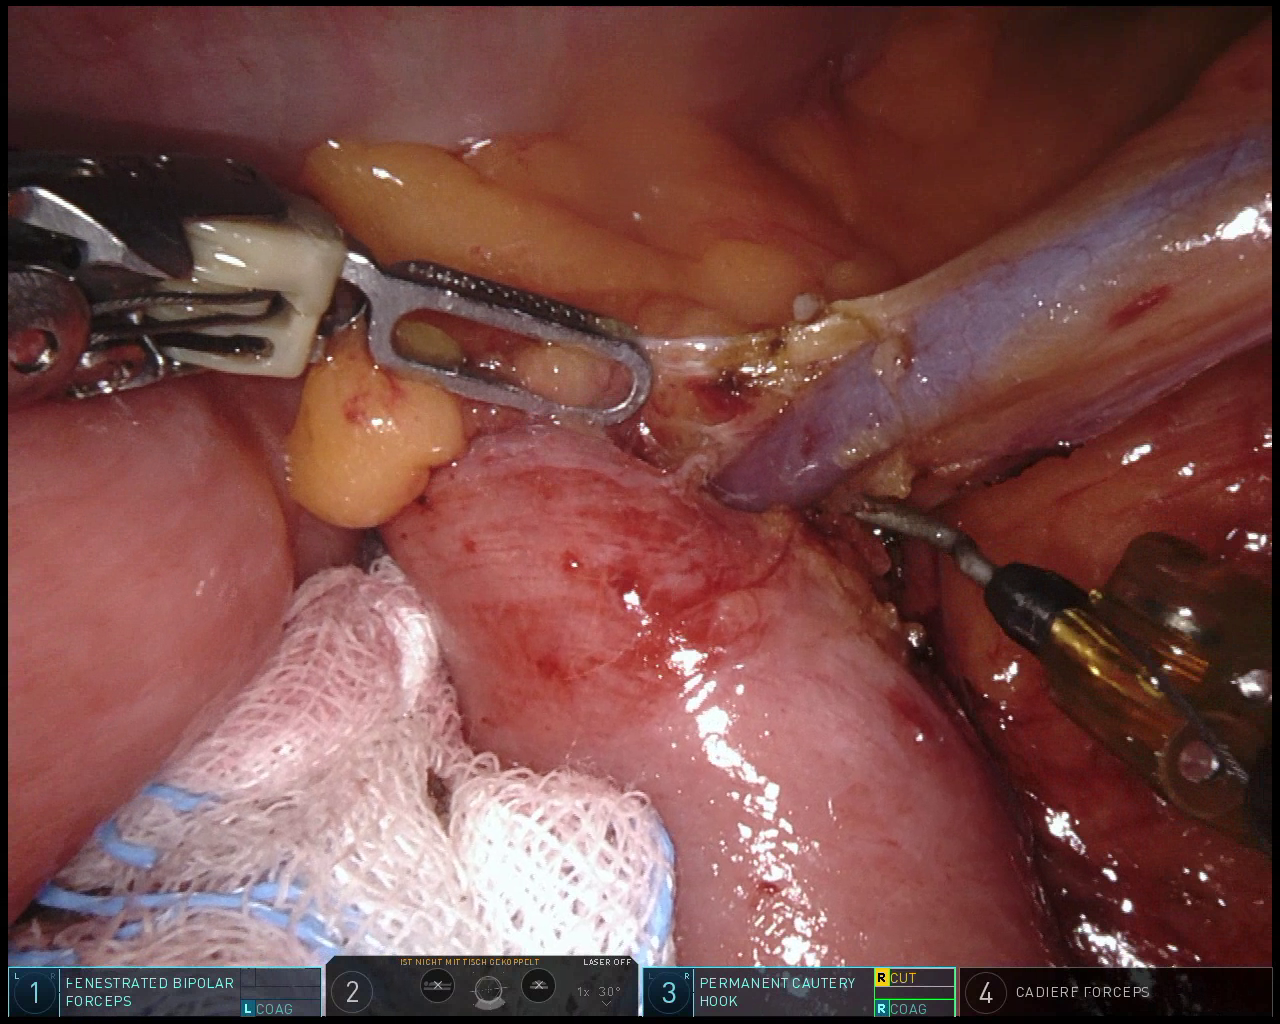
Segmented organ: intestinal_veins
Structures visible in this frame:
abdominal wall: no
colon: yes
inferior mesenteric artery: no
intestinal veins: yes
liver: no
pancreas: no
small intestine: yes
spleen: no
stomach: no
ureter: no
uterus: no
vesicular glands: no